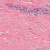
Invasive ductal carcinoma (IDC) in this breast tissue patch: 0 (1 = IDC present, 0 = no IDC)